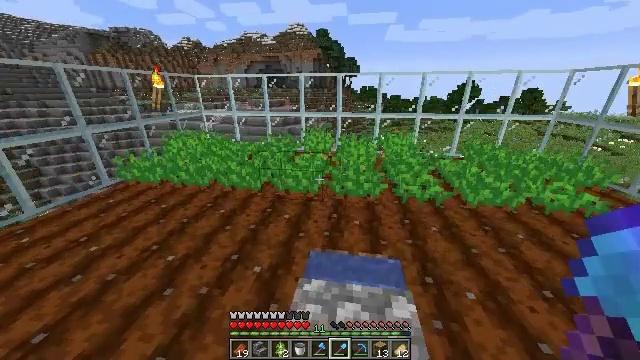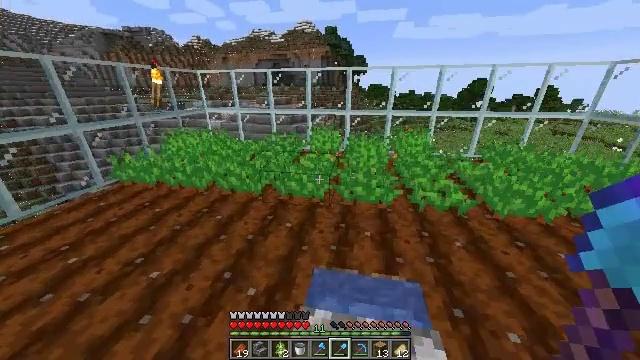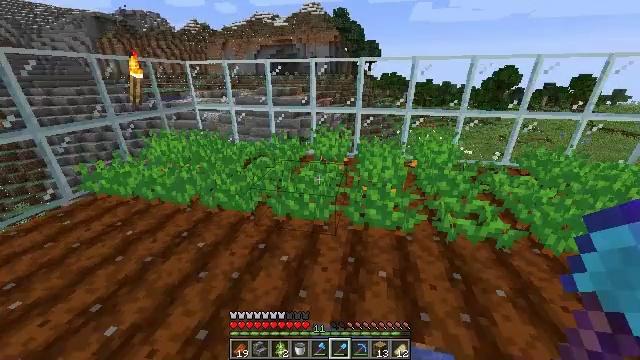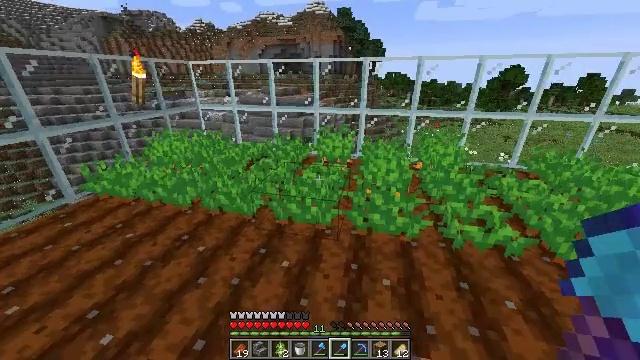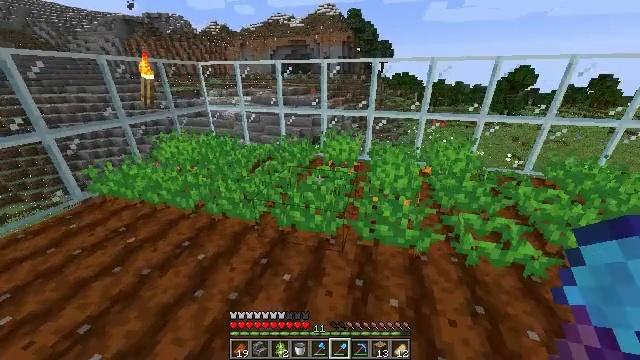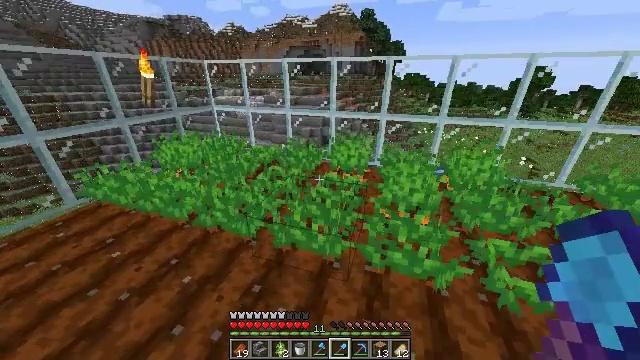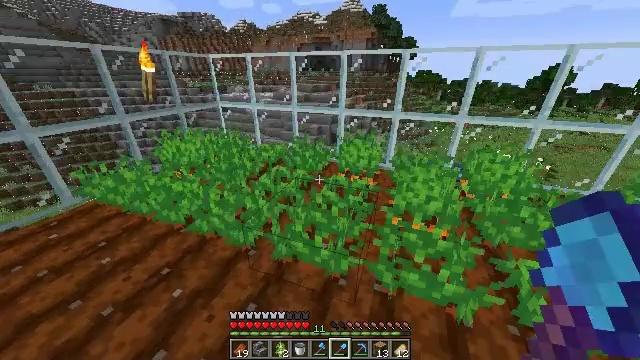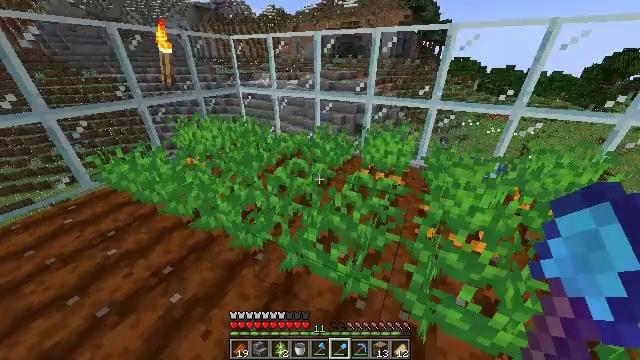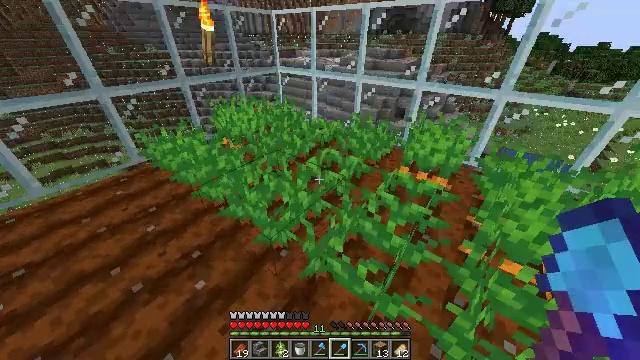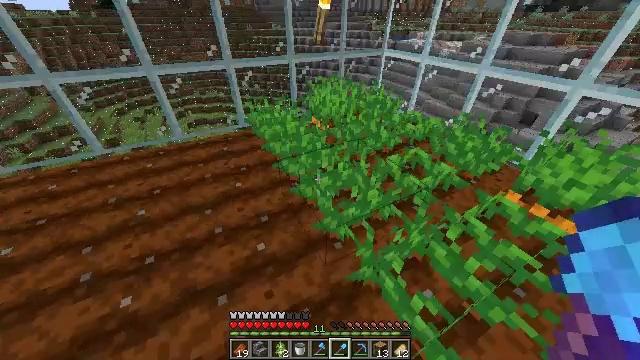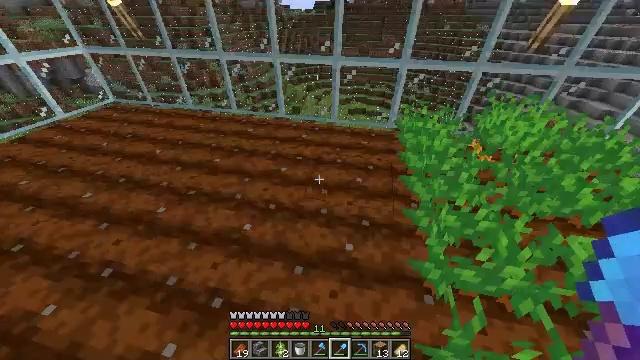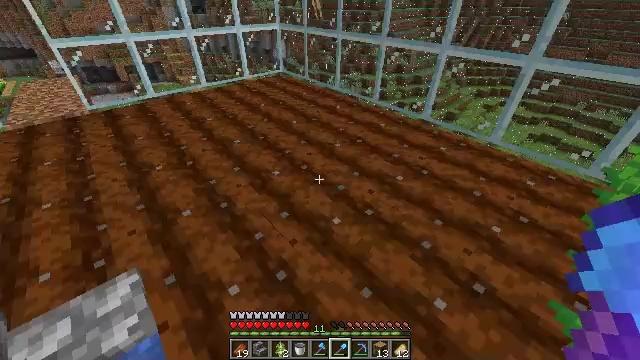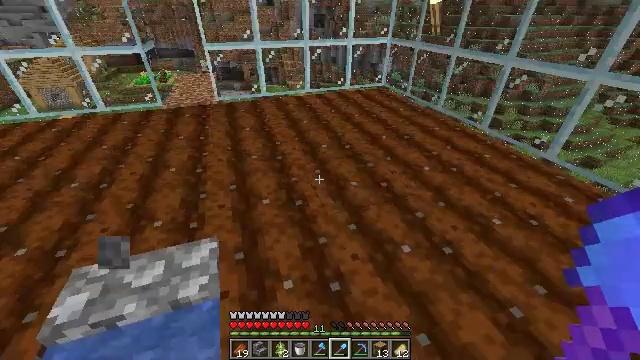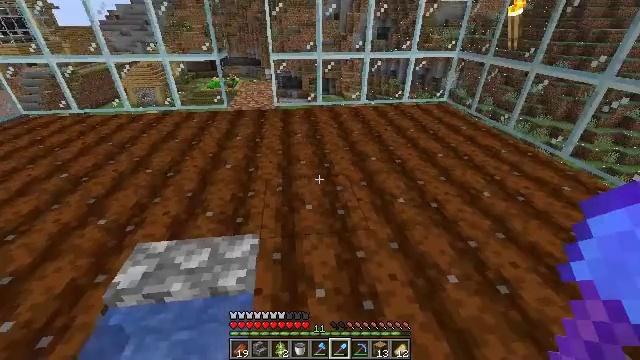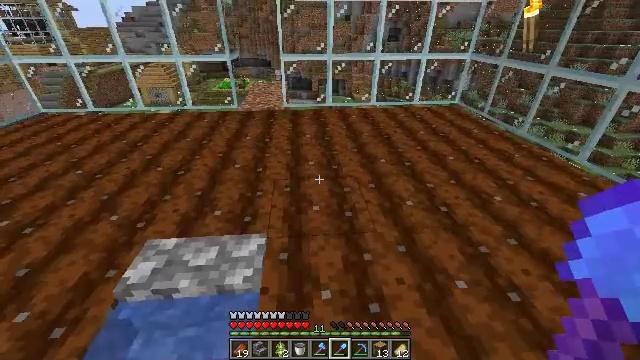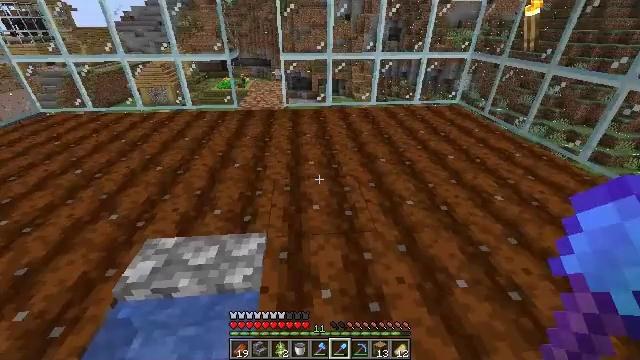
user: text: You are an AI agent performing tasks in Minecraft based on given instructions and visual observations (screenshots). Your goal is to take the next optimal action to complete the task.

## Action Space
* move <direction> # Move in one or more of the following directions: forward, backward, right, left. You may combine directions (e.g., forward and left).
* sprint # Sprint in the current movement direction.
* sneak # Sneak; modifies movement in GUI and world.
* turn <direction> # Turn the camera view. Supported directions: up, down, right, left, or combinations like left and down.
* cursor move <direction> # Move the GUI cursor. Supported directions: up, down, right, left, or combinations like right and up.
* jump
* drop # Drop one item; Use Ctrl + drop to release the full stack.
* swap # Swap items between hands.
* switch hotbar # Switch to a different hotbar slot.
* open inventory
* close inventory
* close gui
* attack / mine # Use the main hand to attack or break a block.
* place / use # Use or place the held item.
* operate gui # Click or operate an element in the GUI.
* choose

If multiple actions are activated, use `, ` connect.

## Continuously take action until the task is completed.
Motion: motion action
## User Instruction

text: Harvest carrots from the farmland.
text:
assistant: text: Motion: move forward, sprint, turn left
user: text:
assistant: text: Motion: move forward, sprint, turn left
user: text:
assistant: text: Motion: move forward
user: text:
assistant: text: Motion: move forward, turn left
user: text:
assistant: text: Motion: move forward, turn left
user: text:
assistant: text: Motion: move forward, turn left and down
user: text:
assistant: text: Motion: move forward, turn left and down
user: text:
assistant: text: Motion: move forward, turn left and down
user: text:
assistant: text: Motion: turn left and down
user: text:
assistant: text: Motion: turn left
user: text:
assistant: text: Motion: turn left
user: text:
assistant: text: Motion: turn left and up
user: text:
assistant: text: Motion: turn left and up
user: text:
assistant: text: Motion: turn left
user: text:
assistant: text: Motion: no_op
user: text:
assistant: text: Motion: no_op
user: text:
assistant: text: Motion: no_op
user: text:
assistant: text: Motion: no_op
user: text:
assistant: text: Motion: no_op
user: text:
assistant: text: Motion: turn right and up
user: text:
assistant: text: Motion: turn right and up
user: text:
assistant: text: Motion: turn right
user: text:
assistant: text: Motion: turn right
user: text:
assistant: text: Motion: turn right
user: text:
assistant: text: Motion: turn right
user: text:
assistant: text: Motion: turn right
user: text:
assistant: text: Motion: turn right
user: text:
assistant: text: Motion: turn right
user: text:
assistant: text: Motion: turn right
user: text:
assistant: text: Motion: turn right